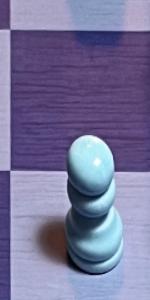
Label: Pawn_White